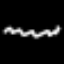
Label: squiggle